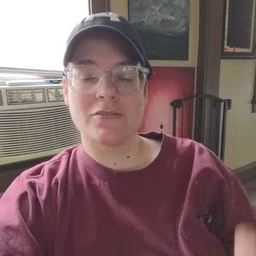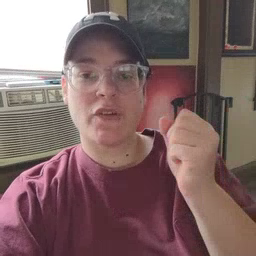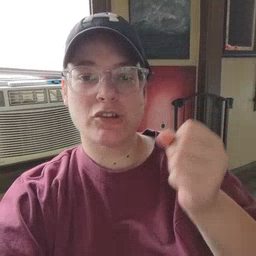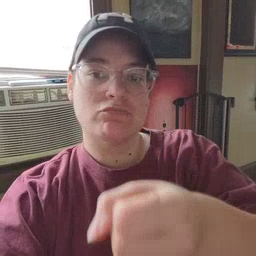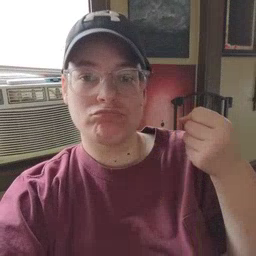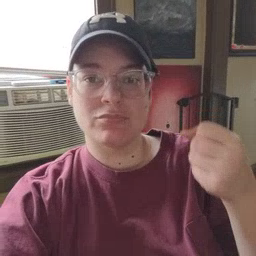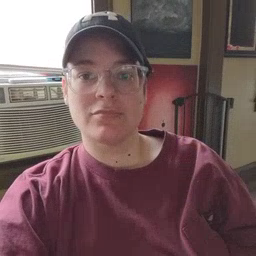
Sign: refrigerator